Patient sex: M
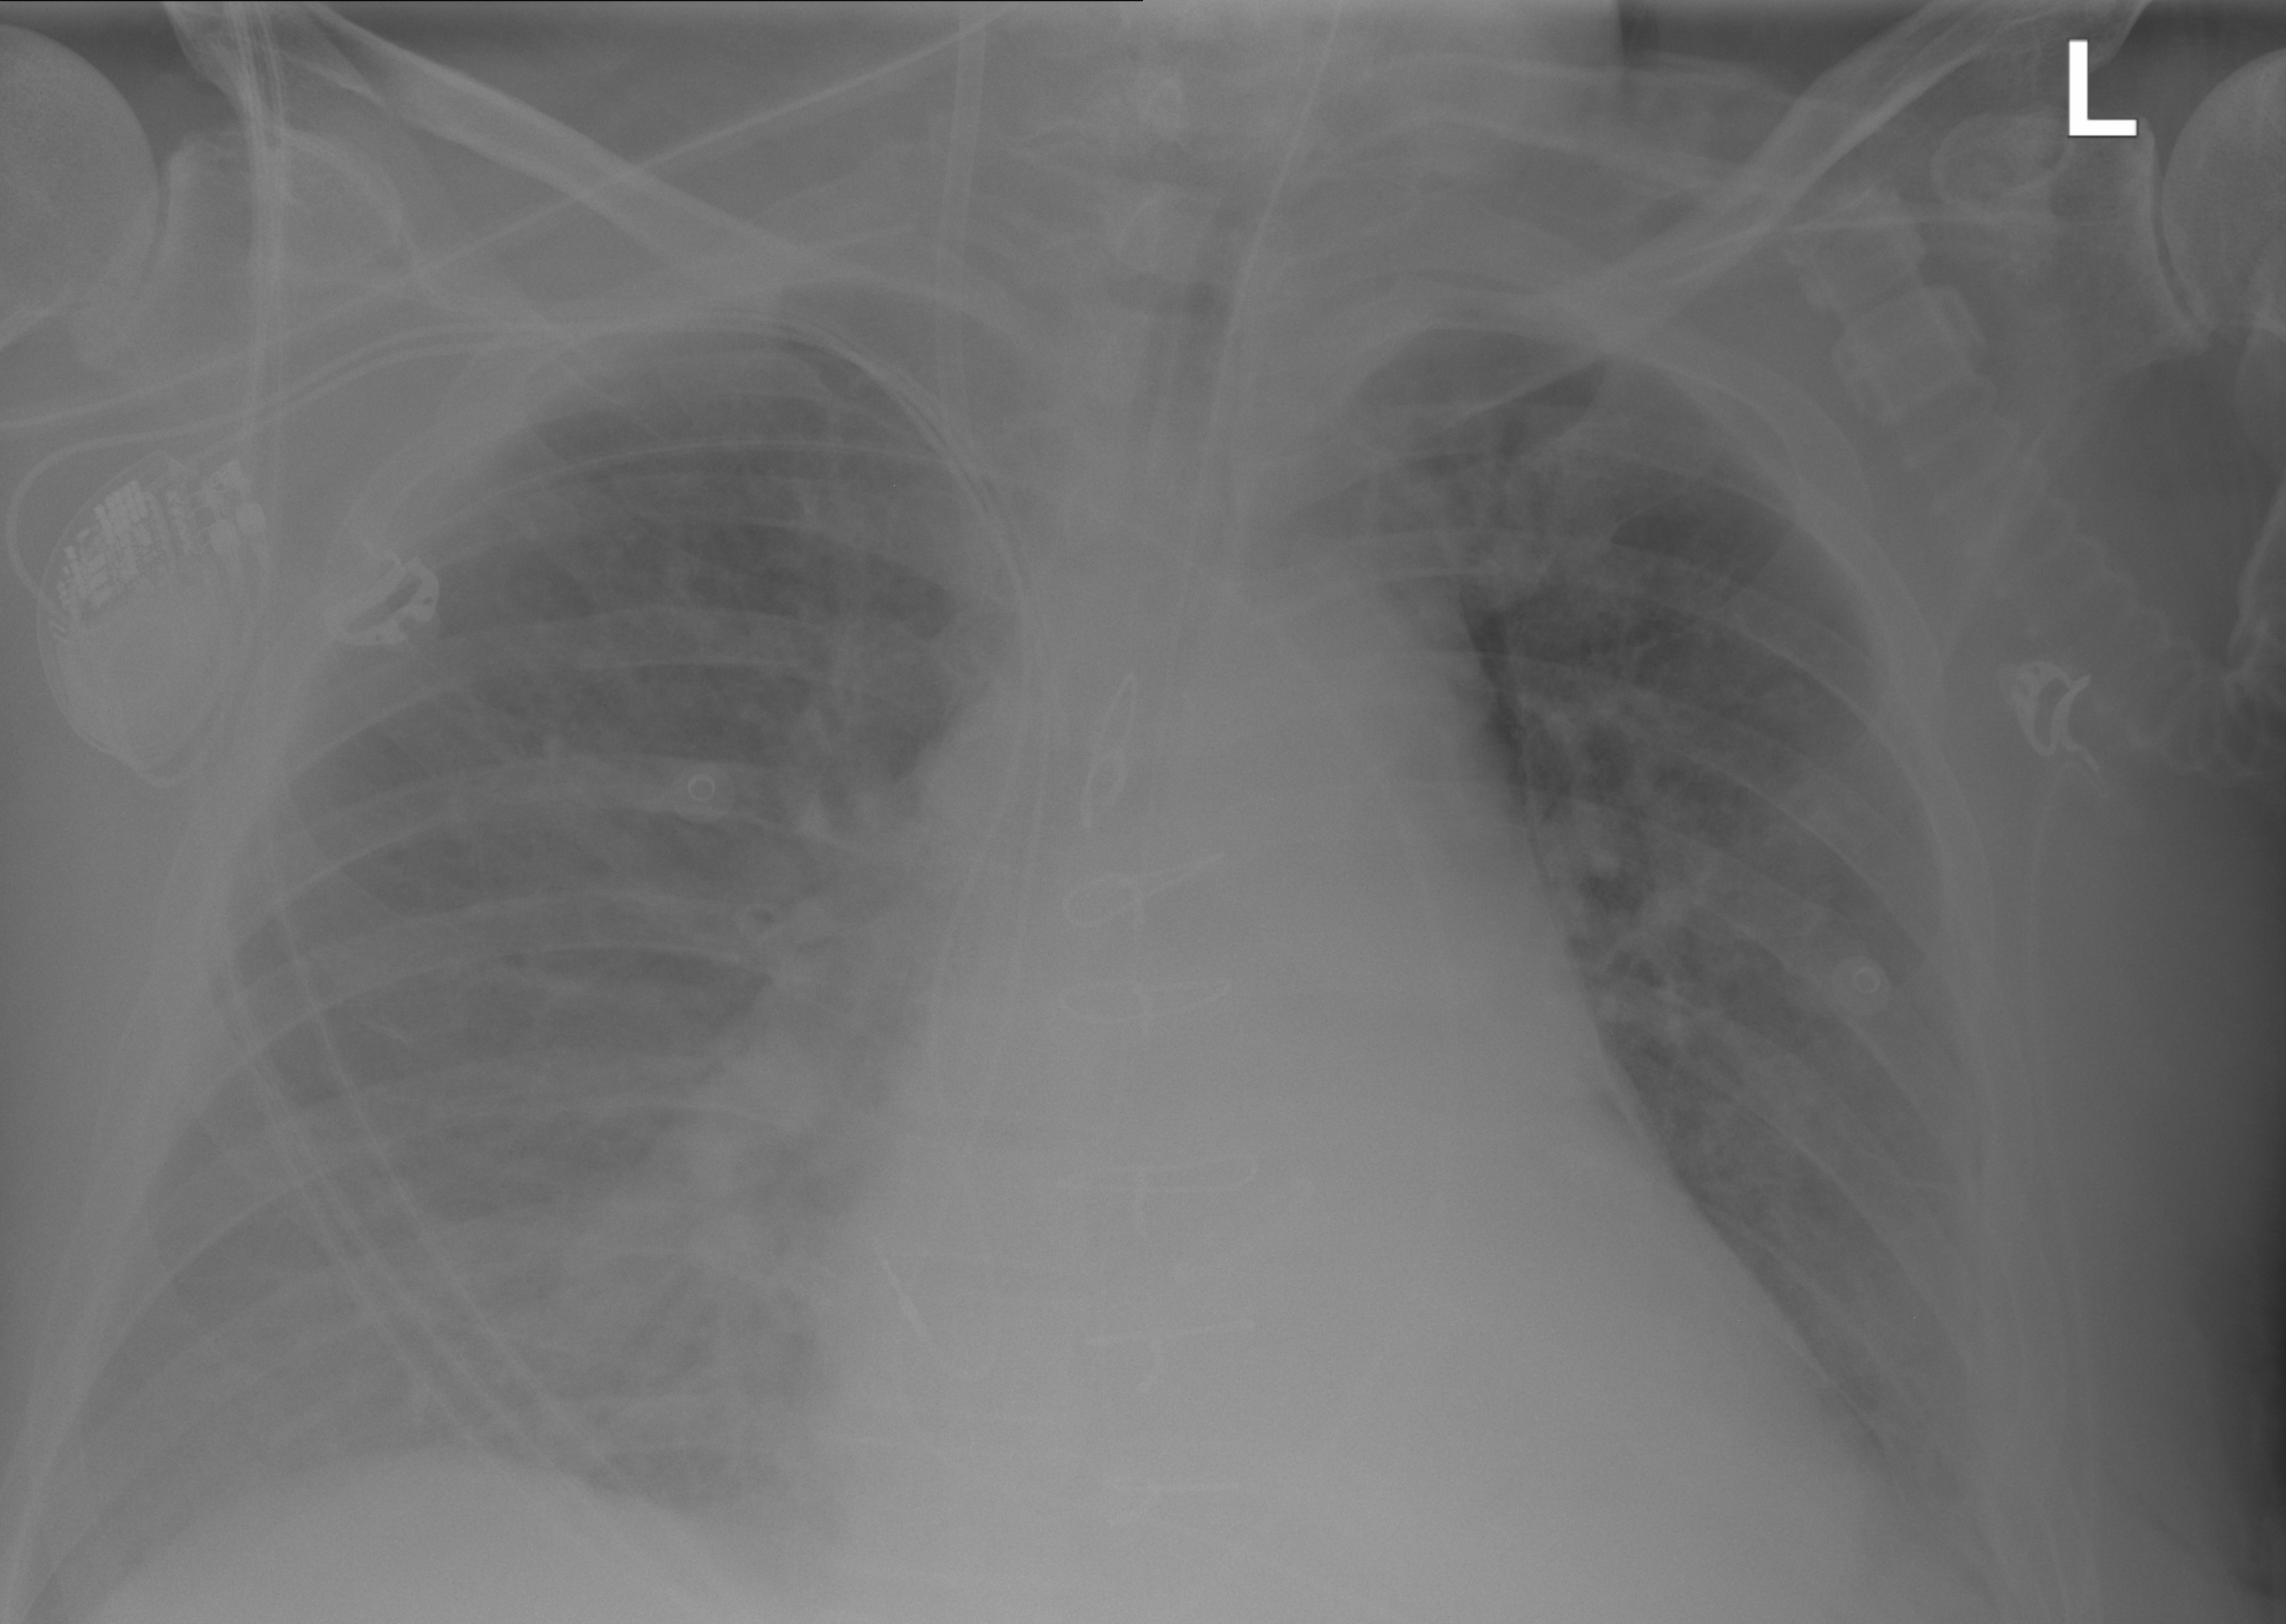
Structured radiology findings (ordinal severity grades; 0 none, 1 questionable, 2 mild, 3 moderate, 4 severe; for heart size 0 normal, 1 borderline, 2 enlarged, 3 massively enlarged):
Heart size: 0
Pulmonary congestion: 2
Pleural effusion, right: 0
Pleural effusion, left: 0
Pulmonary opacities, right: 0
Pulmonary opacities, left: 0
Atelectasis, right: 0
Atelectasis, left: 0